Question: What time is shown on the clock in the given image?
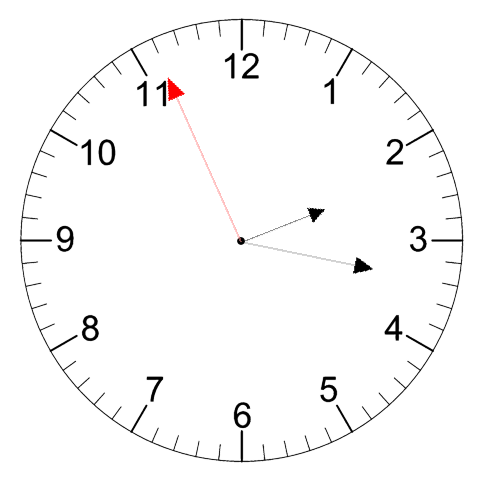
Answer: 02:16:56